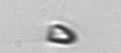
Label: Pyramimonas